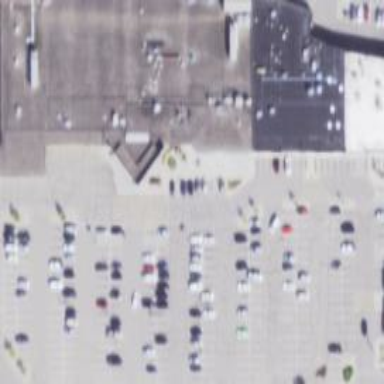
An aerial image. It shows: Retail building that is part of mall.